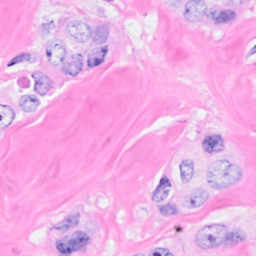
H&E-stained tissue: Breast